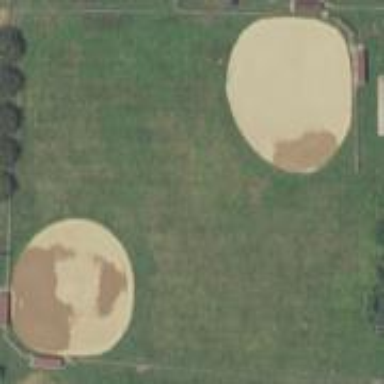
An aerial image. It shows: Baseball pitch for leisure land activities.